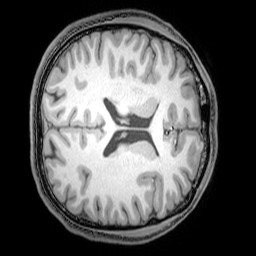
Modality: T1w
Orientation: axial
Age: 25
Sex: male
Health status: healthy
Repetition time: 0.081 s
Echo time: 0.037 s